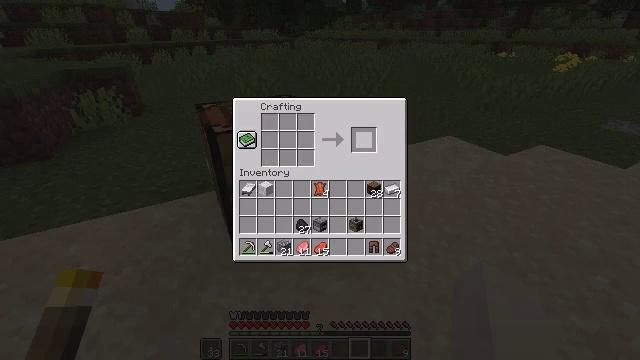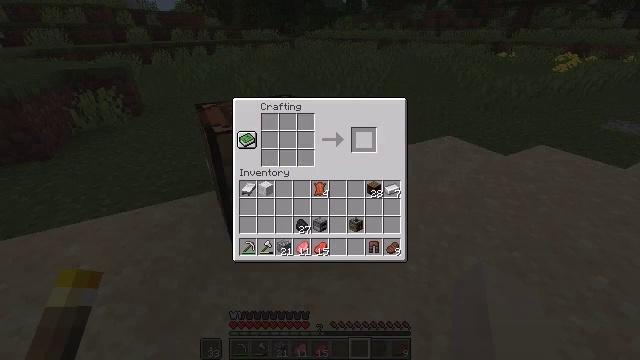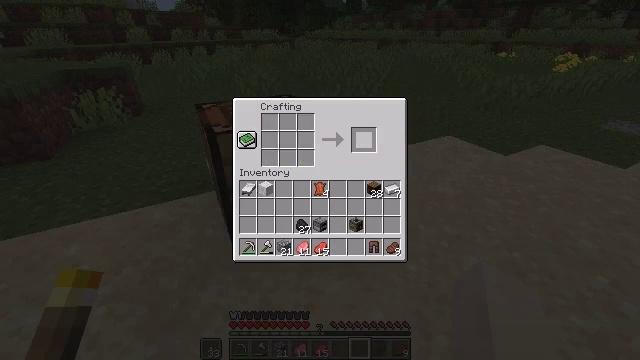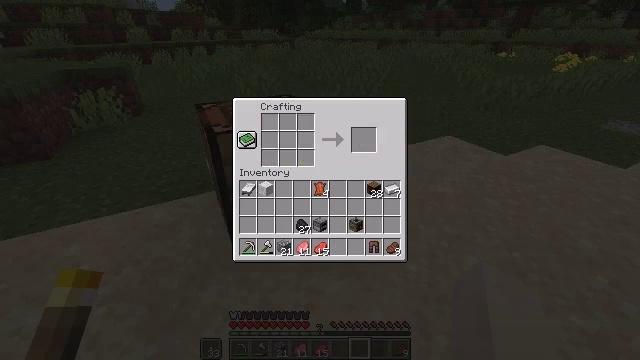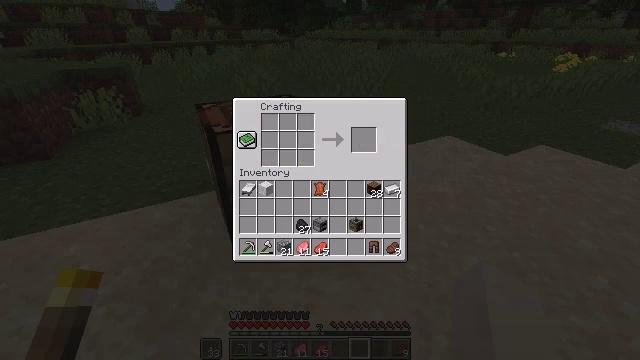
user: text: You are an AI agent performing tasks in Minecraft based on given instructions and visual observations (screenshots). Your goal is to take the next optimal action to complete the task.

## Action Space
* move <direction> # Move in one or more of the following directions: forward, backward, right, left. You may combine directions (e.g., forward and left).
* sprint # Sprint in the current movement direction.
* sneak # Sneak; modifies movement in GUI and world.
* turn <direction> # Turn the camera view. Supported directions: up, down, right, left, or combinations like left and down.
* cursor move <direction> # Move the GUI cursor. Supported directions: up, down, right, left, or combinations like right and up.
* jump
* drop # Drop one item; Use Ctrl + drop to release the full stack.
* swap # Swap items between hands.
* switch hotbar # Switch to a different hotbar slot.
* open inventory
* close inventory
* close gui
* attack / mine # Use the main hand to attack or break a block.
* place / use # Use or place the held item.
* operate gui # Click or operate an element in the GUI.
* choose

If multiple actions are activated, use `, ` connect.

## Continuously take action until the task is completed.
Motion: motion action
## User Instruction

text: Open a crafting table and craft leather leggings.
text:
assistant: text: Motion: sneak, operate gui
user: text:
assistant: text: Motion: sneak
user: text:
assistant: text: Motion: sneak, cursor move left and down
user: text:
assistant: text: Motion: cursor move left and down
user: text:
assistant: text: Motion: no_op